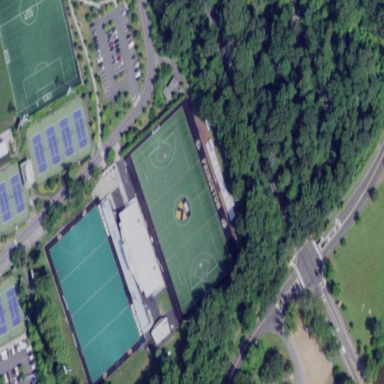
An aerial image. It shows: Soccer pitch for leisure land activities.